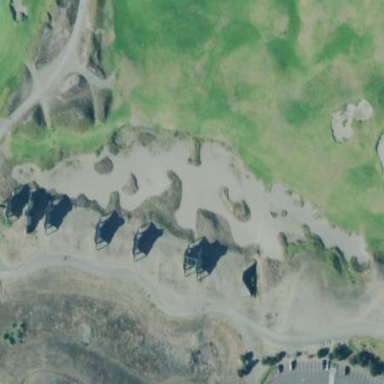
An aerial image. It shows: Golf bunker filled with natural sand.